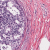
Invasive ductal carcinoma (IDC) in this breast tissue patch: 0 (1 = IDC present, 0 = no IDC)